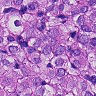
Metastatic tissue present: yes